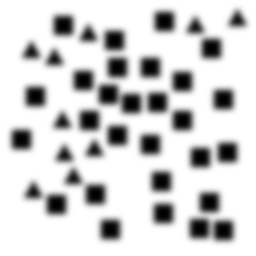
Squares: 28
Triangles: 10
Stars: 0
Total shapes: 38